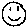
Label: smiley face